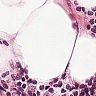
Metastatic tissue present: yes